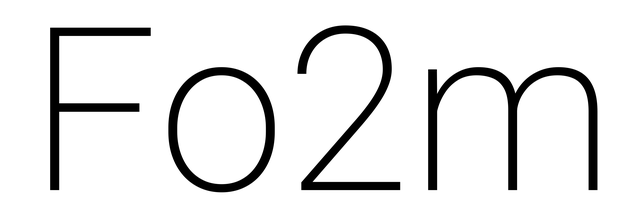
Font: Roboto_ExtraLight